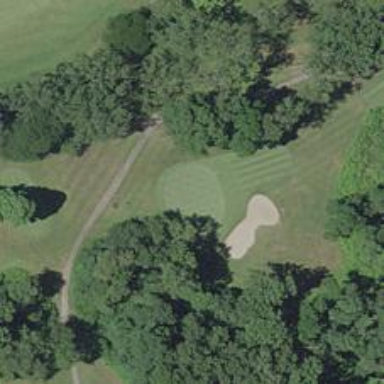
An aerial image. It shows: View of golf hole.